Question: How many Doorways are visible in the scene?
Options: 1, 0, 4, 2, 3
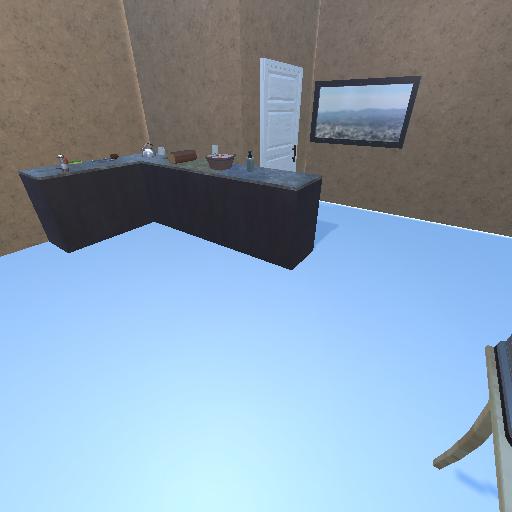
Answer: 1